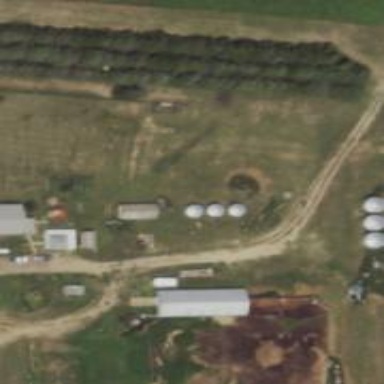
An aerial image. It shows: Silo.